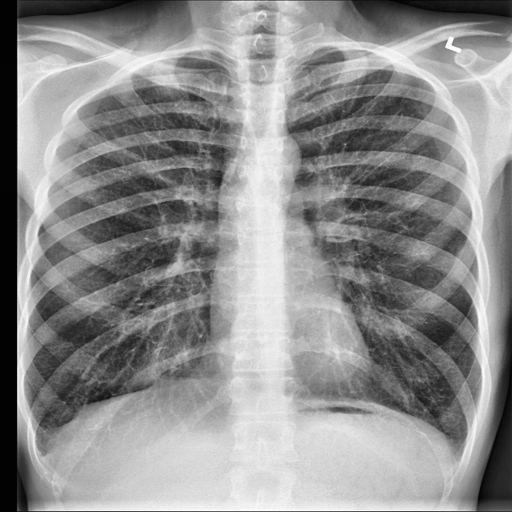
Finding: NORMAL